Interaction volume radius: 5 \u00c5
Interaction volume height: 10 \u00c5
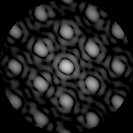
Disorder parameter: 0.1354